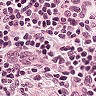
Metastatic tissue present: no